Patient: sex M, age 69
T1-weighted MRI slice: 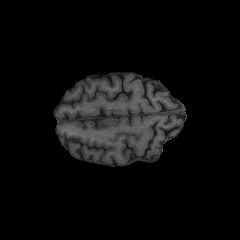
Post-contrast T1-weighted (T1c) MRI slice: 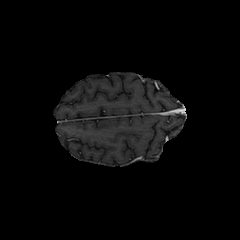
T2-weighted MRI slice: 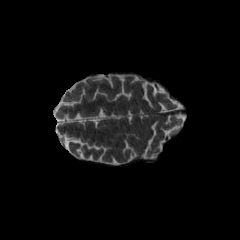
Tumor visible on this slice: no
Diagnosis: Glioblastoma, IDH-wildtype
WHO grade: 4